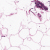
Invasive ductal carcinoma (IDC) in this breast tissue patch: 0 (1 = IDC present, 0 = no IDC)